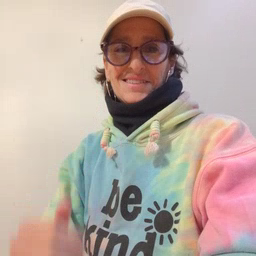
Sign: kiss